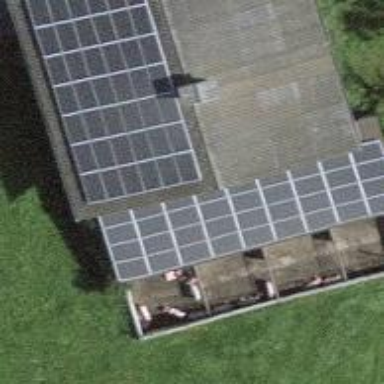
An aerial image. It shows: Solar power generator using photovoltaic panels.